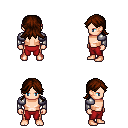
a pixel art fantasy rpg character, male body template, human, light skin, steel arm armor, red pants, brown loose hair, four views (front, back, left, right), 2x2 character sprite sheet, small pixel art, hard edges, no anti-aliasing